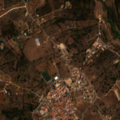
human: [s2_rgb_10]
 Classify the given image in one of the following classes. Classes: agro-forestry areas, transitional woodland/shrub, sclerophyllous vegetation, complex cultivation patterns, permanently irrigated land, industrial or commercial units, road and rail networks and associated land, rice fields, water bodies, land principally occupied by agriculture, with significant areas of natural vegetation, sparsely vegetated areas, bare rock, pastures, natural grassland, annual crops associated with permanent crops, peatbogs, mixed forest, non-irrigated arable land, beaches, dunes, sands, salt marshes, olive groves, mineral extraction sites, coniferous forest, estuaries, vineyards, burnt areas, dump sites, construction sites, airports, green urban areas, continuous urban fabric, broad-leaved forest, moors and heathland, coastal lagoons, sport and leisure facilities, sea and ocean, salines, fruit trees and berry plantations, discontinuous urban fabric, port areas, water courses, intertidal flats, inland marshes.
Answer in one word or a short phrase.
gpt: discontinuous urban fabric, annual crops associated with permanent crops, complex cultivation patterns, sclerophyllous vegetation